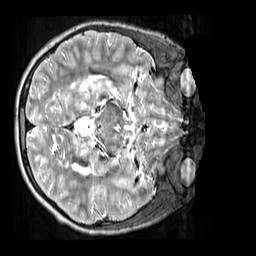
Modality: T2w
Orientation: axial
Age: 9
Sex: male
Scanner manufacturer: siemens
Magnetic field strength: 3 T
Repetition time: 3.2 s
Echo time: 0.408 s